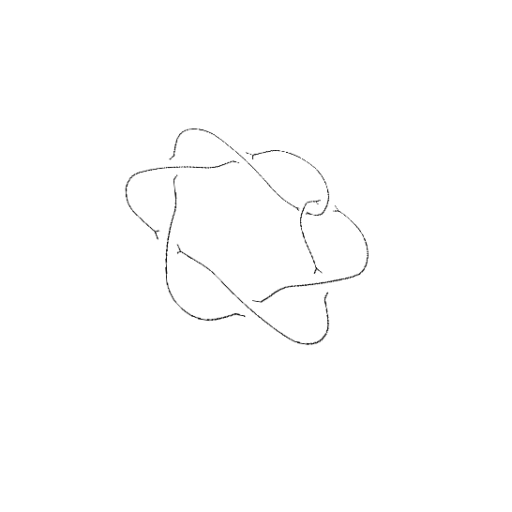
Crossing number: 7